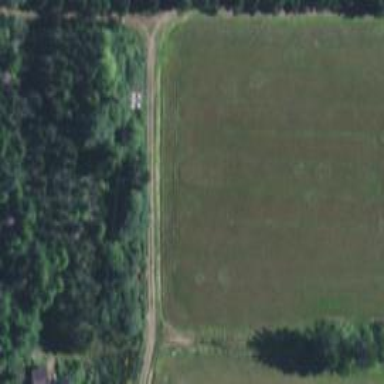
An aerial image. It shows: Farmland with cranberries as the crop.